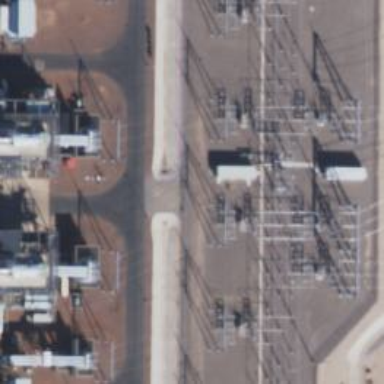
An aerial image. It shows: Switch for power supply.